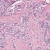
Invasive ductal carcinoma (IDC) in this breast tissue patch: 1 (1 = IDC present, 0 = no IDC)